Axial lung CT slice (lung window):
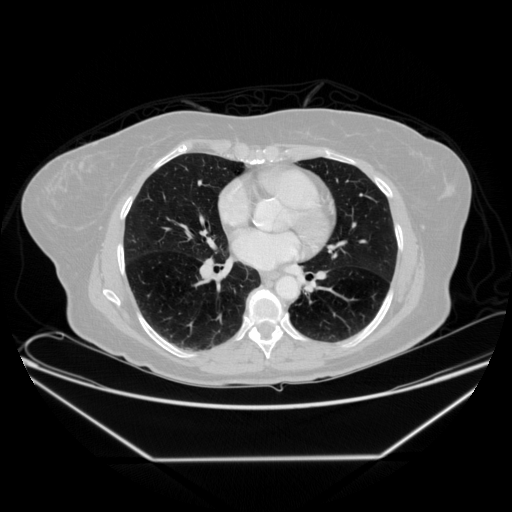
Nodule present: no